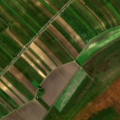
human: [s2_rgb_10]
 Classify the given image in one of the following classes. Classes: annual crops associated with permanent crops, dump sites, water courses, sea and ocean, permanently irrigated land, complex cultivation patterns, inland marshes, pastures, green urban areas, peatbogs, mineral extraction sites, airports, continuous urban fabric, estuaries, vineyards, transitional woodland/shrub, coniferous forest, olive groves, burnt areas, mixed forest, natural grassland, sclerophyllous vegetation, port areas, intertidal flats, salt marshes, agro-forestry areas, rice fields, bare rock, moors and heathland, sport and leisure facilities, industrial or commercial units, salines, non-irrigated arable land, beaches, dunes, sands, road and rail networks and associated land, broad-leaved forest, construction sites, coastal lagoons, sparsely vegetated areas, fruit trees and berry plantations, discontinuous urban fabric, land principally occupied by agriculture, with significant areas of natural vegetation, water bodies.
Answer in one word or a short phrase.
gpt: non-irrigated arable land, vineyards, pastures, inland marshes